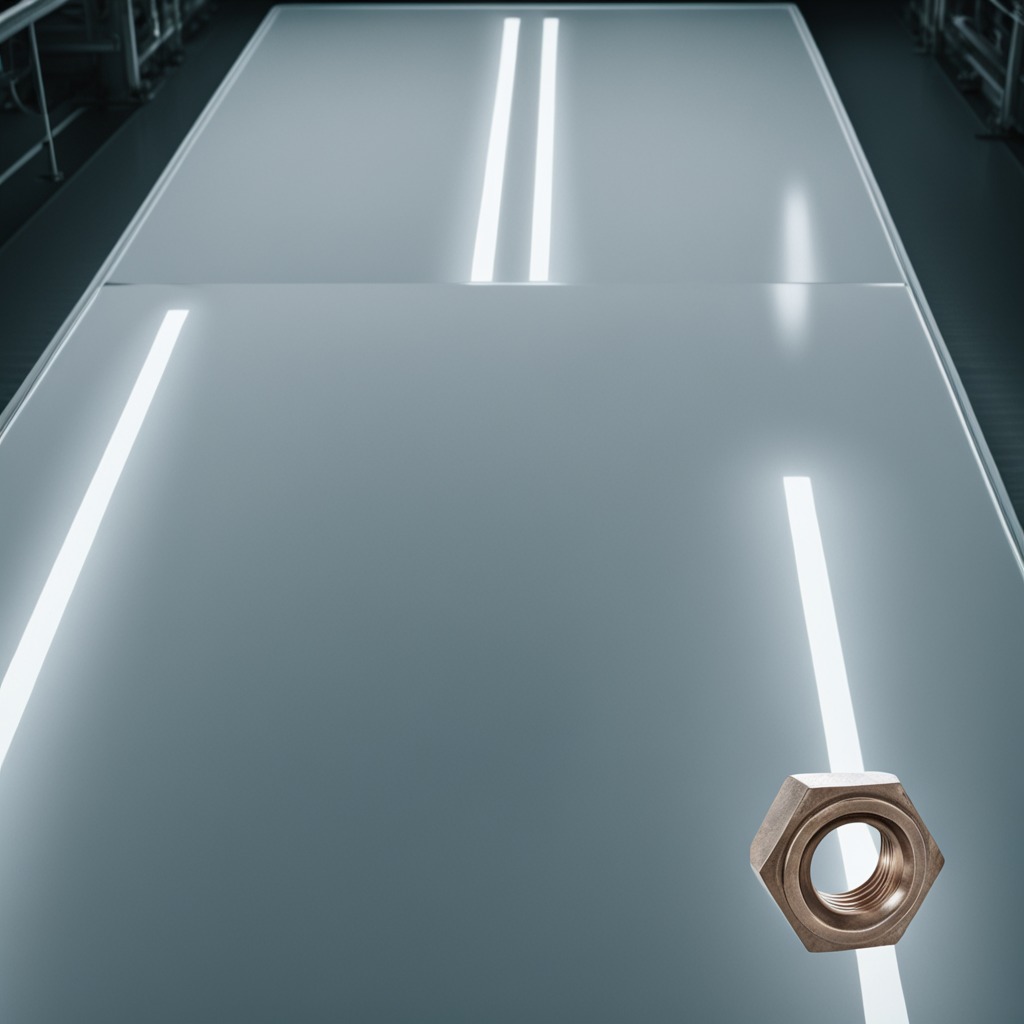
A metal nut is lying on a table in a ship maintenance bay.